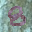
Label: 8